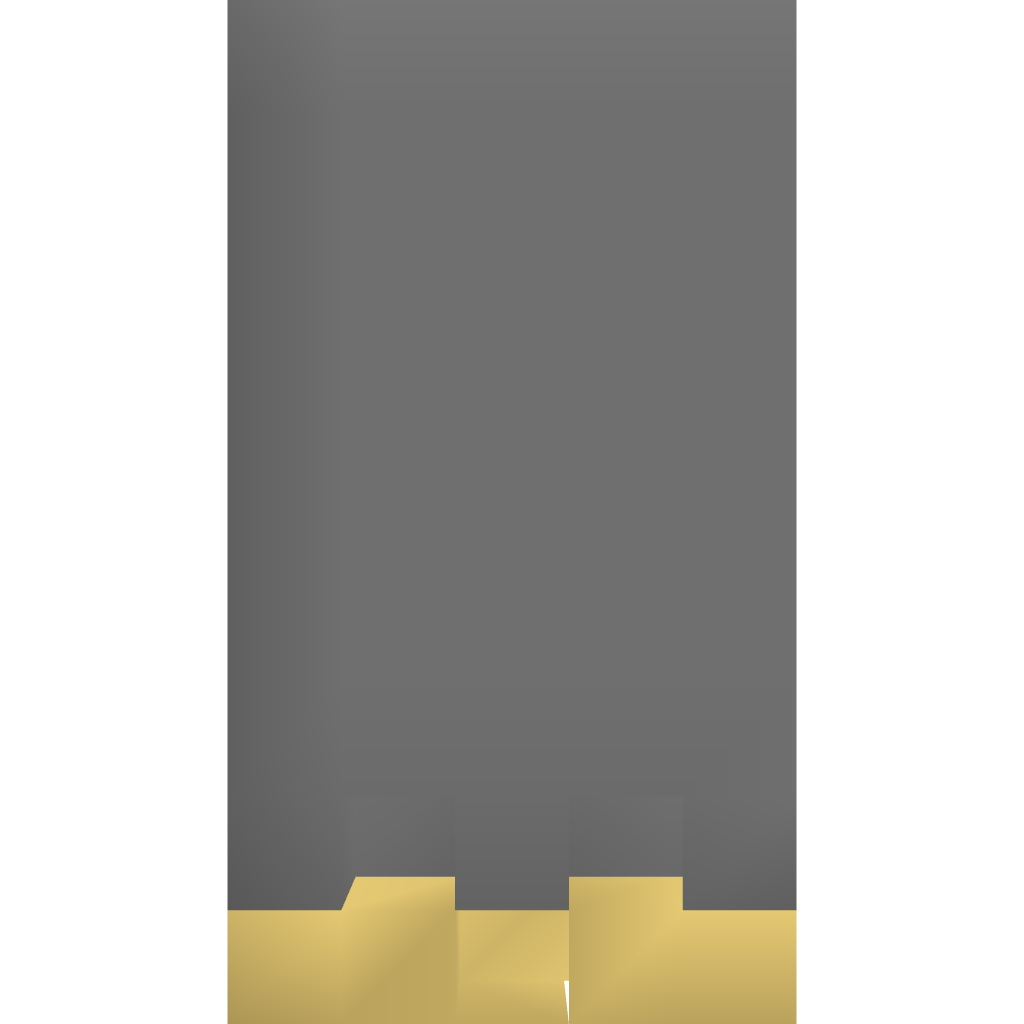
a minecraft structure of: Mob Birthday Party bad low quality